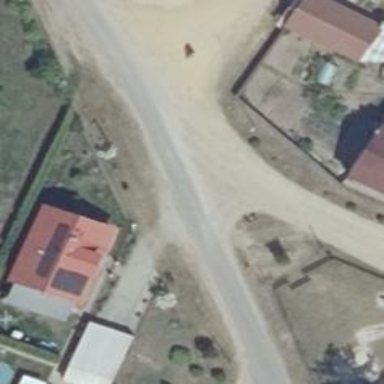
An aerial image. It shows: Residential road with asphalt surface and no sidewalk.